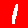
Digit: 1